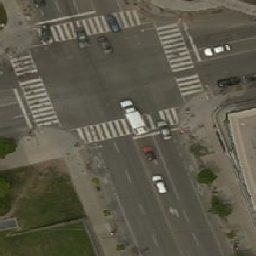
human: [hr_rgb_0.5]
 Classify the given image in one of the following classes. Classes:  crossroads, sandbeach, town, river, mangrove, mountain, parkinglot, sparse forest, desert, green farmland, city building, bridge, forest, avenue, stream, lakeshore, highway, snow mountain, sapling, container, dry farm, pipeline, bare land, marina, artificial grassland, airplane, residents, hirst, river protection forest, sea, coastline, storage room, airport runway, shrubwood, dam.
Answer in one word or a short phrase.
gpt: crossroads